Question: I remember in a Git-tutorial video that the user's terminal (probably ZSH) was split into two; one for the standard terminal commands, and below that there was something like Git log graphical representation. It was always visible at the bottom of the terminal with nice colors.
.
How is it possible to split the terminal screen into two and display Git log (something like 'git log --pretty=format:'%h : %s' --graph') on the terminal screen?
UPDATE: I found the video on Vimeo, <URL>. I am trying to do the exact same setup on my ZSH terminal.
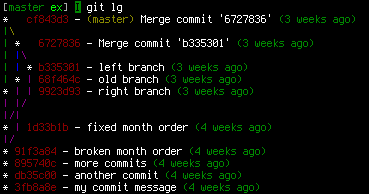
Answer: with tmux, you can split-pane 'zsh -c while :; do sleep 60; git log ...; done' and this should achieve an automagically refreshing git log output in a pane.
supply [-vh] [percent] to split-pane to split vert or horiz with a given percent of the terminal. iirc, it splits from bottom and/or right side of terminal, so adjust percentage accordingly.
this should have the desired effect of having git log in a pane beside $EDITOR (or below), with appropriate dimensions and automagically refresh every minute. feel free to alter or clean up syntax to suit your needs.
EDIT:
respawning a pane in tmux can be done with the tmux builtin 'respawn-pane'. you can bind a key something like this to get a simple shortcut
bind-key -n M-r respawn-pane -t git:0.1 [command]
in this example, i assume 3 things. first, that you have a named tmux session (named git, but this is arbitrary and to your choosing by using 'rename-session' in tmux or by launching the session with 'new-session -s name'). second, that the git log (which is what we want to refresh) is at window of index 0 (this is the first window opened in a session, by default, unless you set 'base-index' to else) and the pane of index 1.
so here, it respawns the second pane of the first window in the "git" session by pressing alt-r. if you use the loop i provided before, this is unnecessary to do because the log will refresh itself after each sleep. that may be considered wasteful to some, so you may arbitrarily decide to respawn this pane at your whim instead.
[command] is optional. tmux's 'respawn-pane' will execute the command that was given when the pane was spawned at first. in this example, it will be the 'while' loop by default. if you skip the loop and instead just use 'split-pane [-hv] [percent] "git log ..."' then do not provide the optional command parameter as the pane will run it for you smartly. providing the command parameter to 'respawn-pane' will take precedence over the initial command used when spawning the pane.
finally, if you do not provide the command parameter to 'split-pane' initially, tmux will run whatever value 'default-command' is.
so there you have an overly verbose explanation of how to do what this video does in multiple ways.